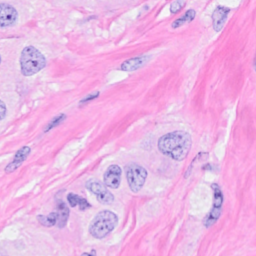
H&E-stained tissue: Breast